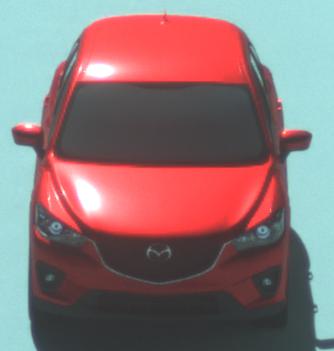
Make: Mazda
Model: CX-5 2.0 SKYACTIV-G 160
Detailed model: CX-5 (GH)
Model produced from: 2012/04
Model produced until: 2015/02
Doors: 5
Color: red
Road condition: dry road
Daytime: morning or afternoon
Contrast: high contrast